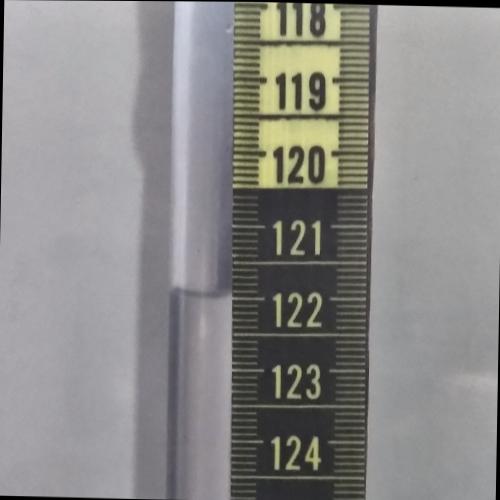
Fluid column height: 122.0 cm